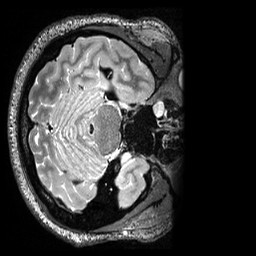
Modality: T2w
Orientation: axial
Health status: healthy
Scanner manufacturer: siemens
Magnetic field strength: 3 T
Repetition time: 3.2 s
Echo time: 0.565 s